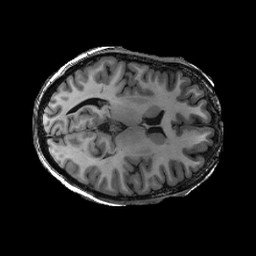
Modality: T1w
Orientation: axial
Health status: ill
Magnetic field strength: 3 T